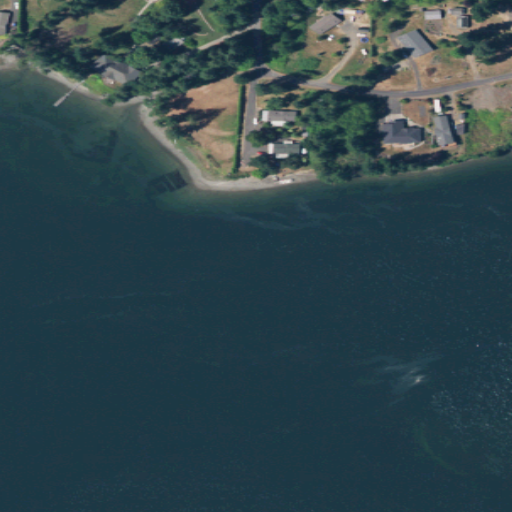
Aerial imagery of cape in Washington named Church Point containing open water, low intensity development, shrub, evergreen forest, barren land, herbaceous wetlands, medium intensity development, open development, and woody wetlands